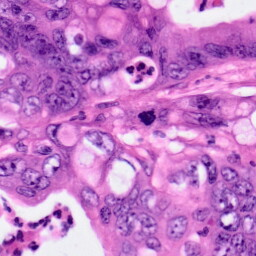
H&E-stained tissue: Pancreatic